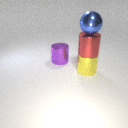
large purple metal cylinder behind large yellow metal cylinder